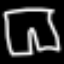
Label: pants